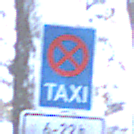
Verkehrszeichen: Taxenstand
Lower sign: ZeitangabenMitBeschraenkungAufWochentage4
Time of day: MorningAfternoon
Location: Outdoor (Nature)
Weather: Clear
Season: Winter
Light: Natural